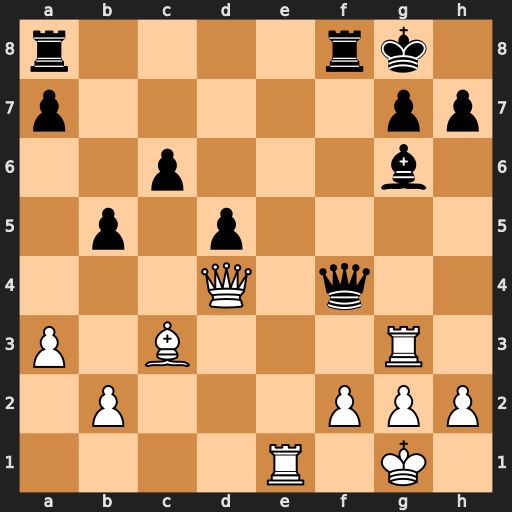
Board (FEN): r4rk1/p5pp/2p3b1/1p1p4/3Q1q2/P1B3R1/1P3PPP/4R1K1
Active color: w
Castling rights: -
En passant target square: -
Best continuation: Qxg7#